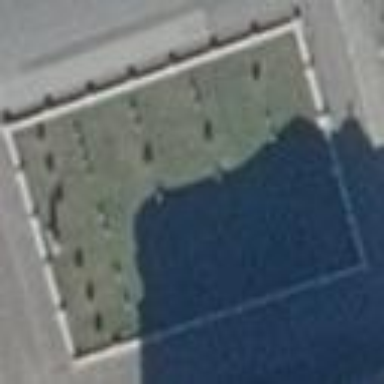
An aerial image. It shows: Cemetery.